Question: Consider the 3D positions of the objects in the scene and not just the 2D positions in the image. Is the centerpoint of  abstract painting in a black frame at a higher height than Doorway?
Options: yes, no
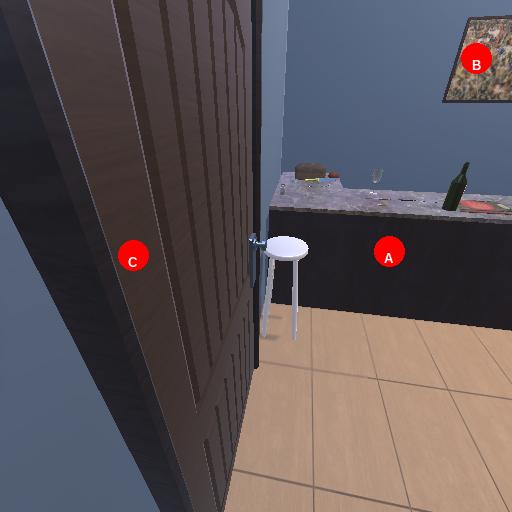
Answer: yes